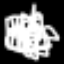
Label: mushroom